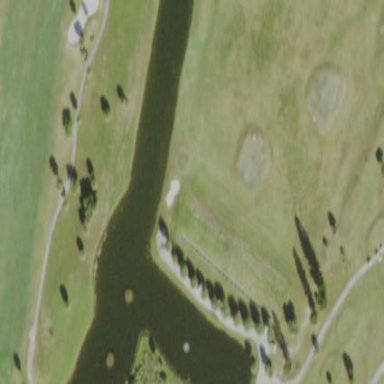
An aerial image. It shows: Grassy area designated as golf tee.